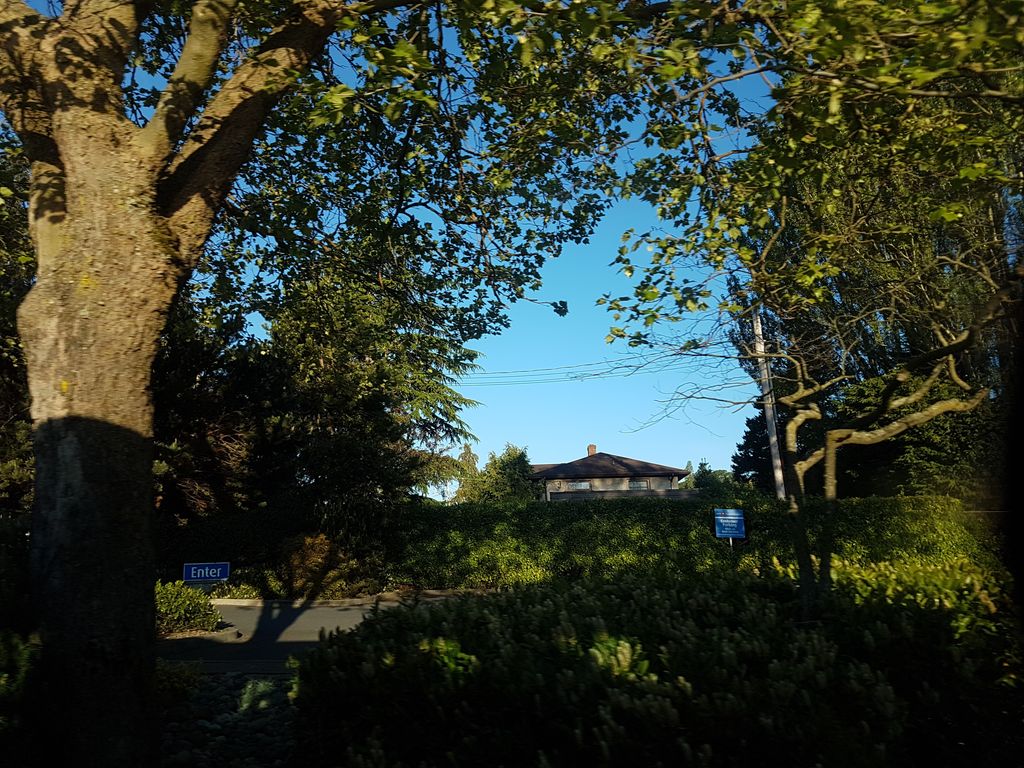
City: victoria